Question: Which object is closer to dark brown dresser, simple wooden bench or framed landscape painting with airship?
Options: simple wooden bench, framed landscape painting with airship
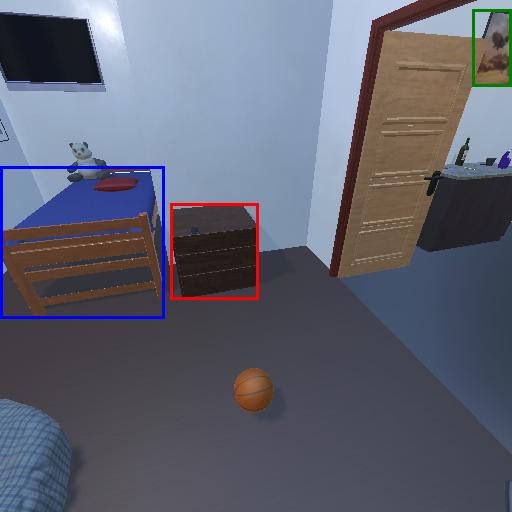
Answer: simple wooden bench